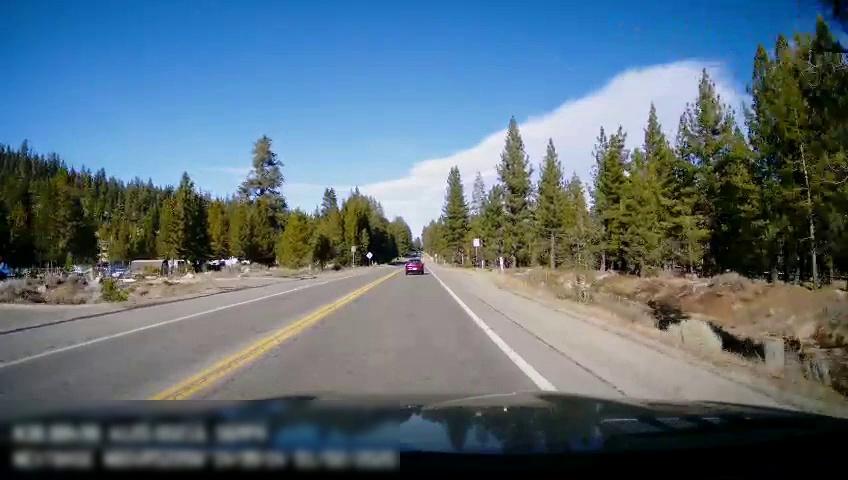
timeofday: Day
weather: Sunny
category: Drivable Space
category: Vehicles | Car
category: Lanes | Current Lane
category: Lanes | Current Lane
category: Lanes | Opposite Lane